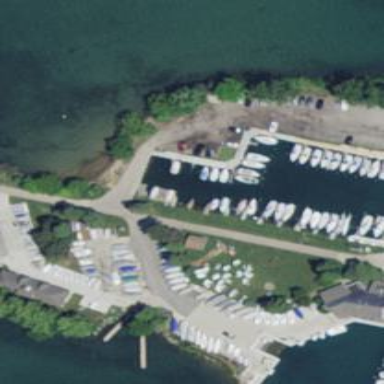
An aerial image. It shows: Yacht club.